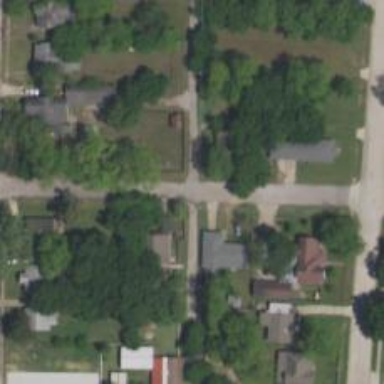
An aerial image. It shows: Alley classified as service road.